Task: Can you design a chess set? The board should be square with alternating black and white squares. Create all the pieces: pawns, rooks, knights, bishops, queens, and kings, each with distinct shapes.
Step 4996:
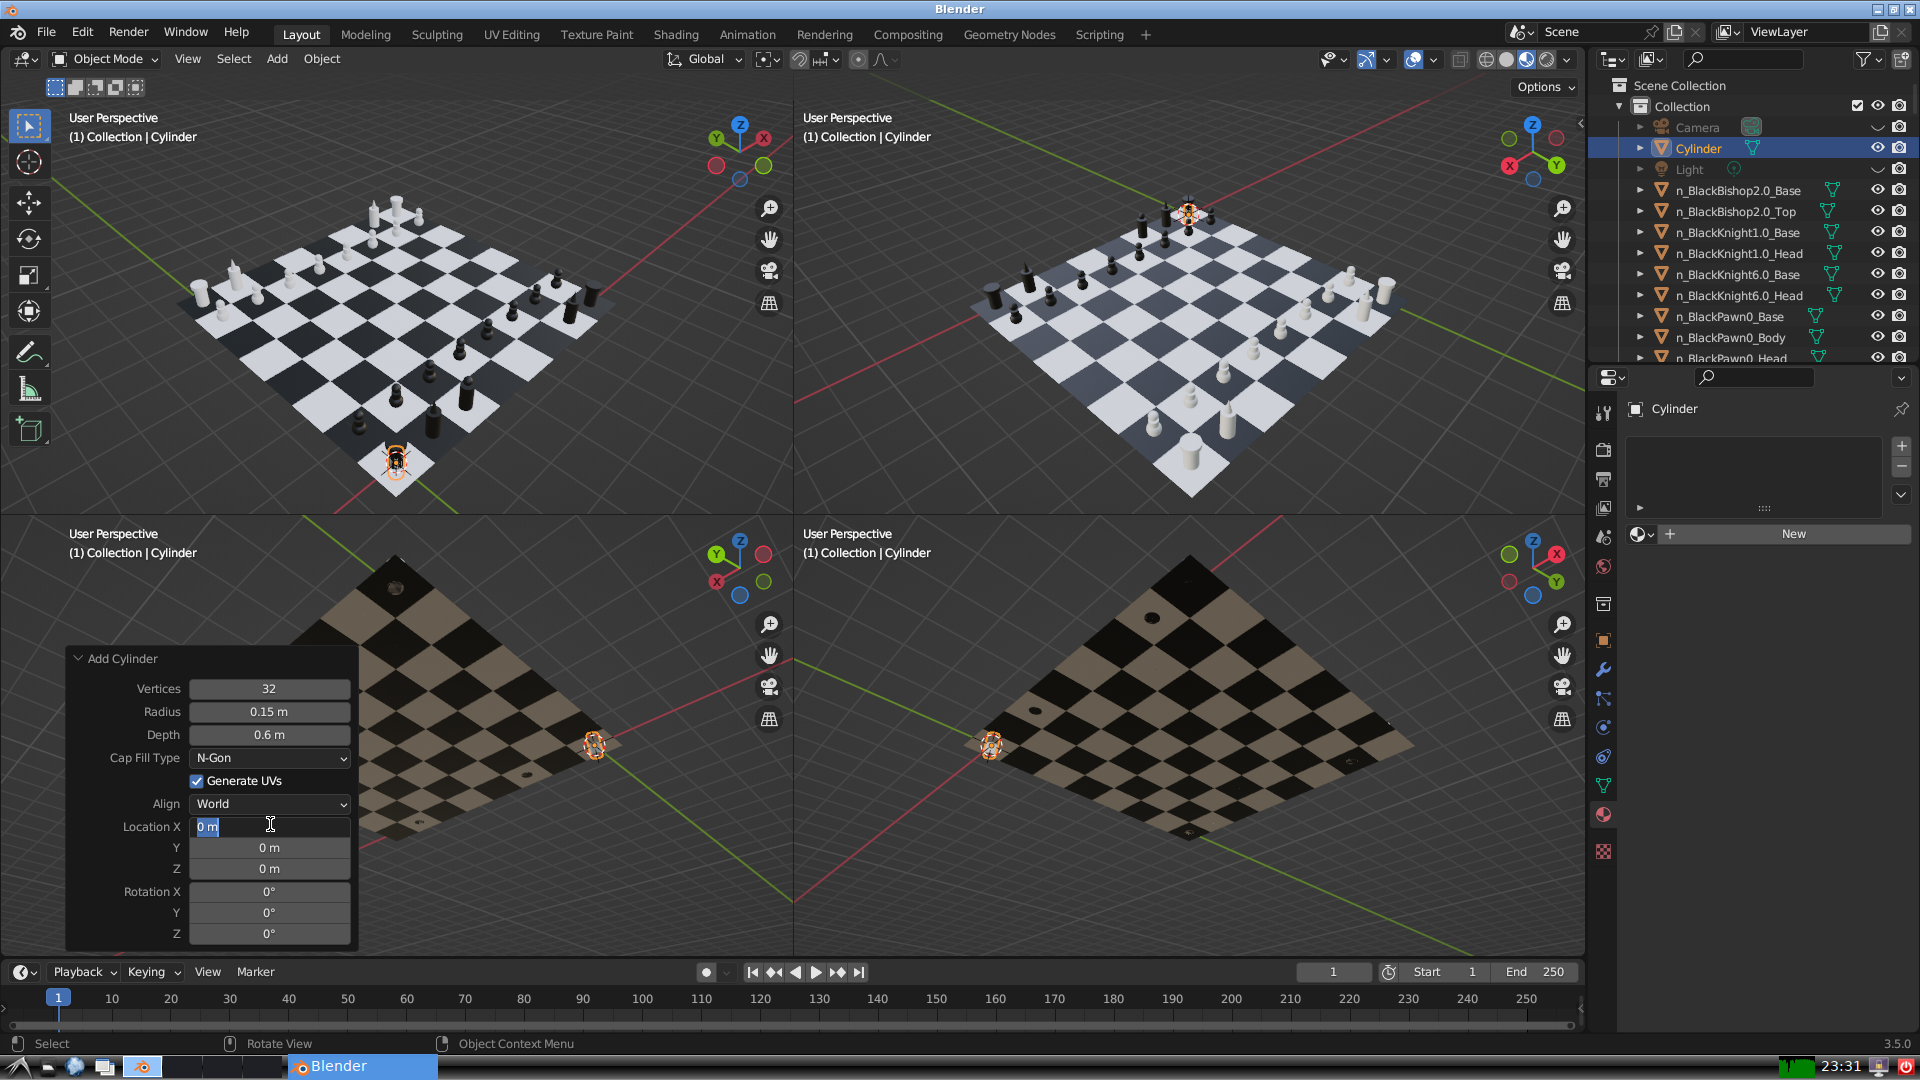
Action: input_text: 5.0